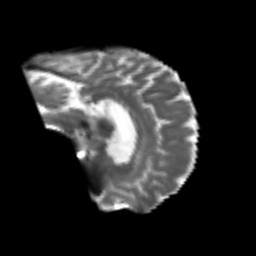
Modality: T2w
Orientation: sagittal
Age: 68
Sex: male
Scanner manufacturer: siemens
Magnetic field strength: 3 T
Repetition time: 4.999 s
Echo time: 0.07946 s